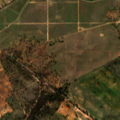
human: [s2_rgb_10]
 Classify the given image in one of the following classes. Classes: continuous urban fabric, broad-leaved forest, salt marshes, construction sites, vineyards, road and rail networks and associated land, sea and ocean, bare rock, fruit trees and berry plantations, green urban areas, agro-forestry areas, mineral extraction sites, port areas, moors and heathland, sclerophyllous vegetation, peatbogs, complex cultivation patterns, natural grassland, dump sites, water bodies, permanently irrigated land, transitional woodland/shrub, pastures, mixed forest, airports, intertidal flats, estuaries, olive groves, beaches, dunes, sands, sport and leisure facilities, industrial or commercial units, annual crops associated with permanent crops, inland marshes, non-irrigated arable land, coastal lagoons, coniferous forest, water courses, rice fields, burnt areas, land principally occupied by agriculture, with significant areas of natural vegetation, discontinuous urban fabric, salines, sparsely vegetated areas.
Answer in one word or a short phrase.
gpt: non-irrigated arable land, olive groves, complex cultivation patterns, agro-forestry areas